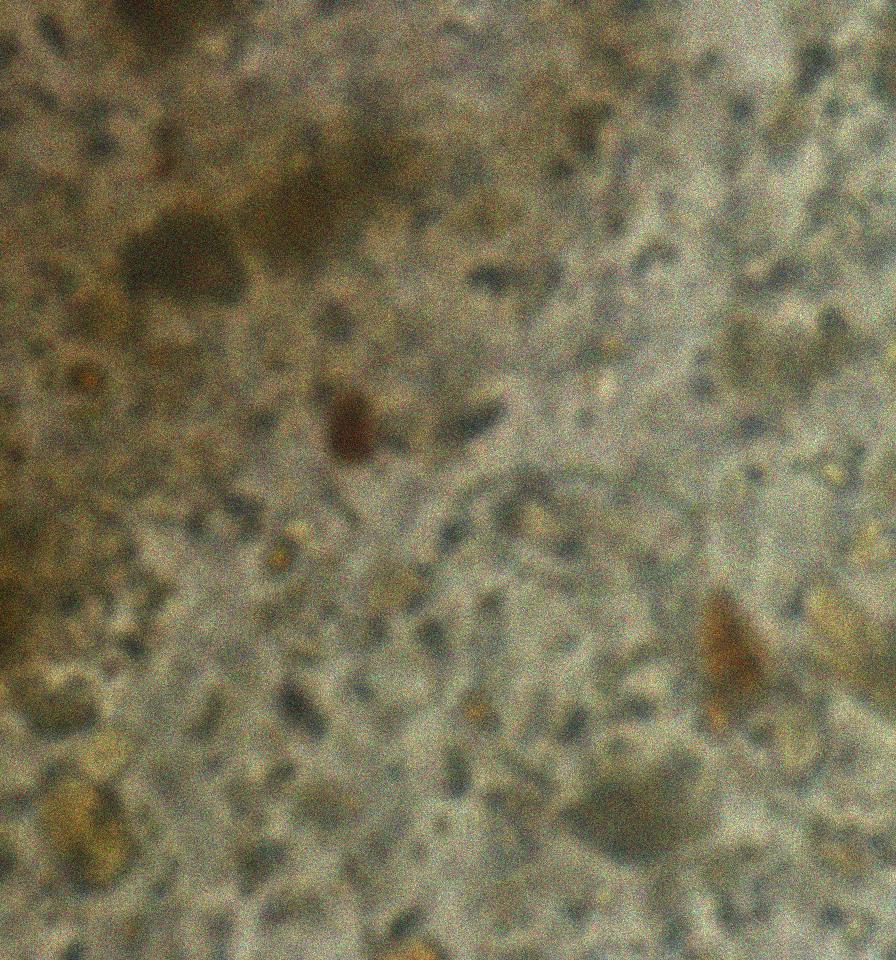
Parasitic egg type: Enterobius vermicularis